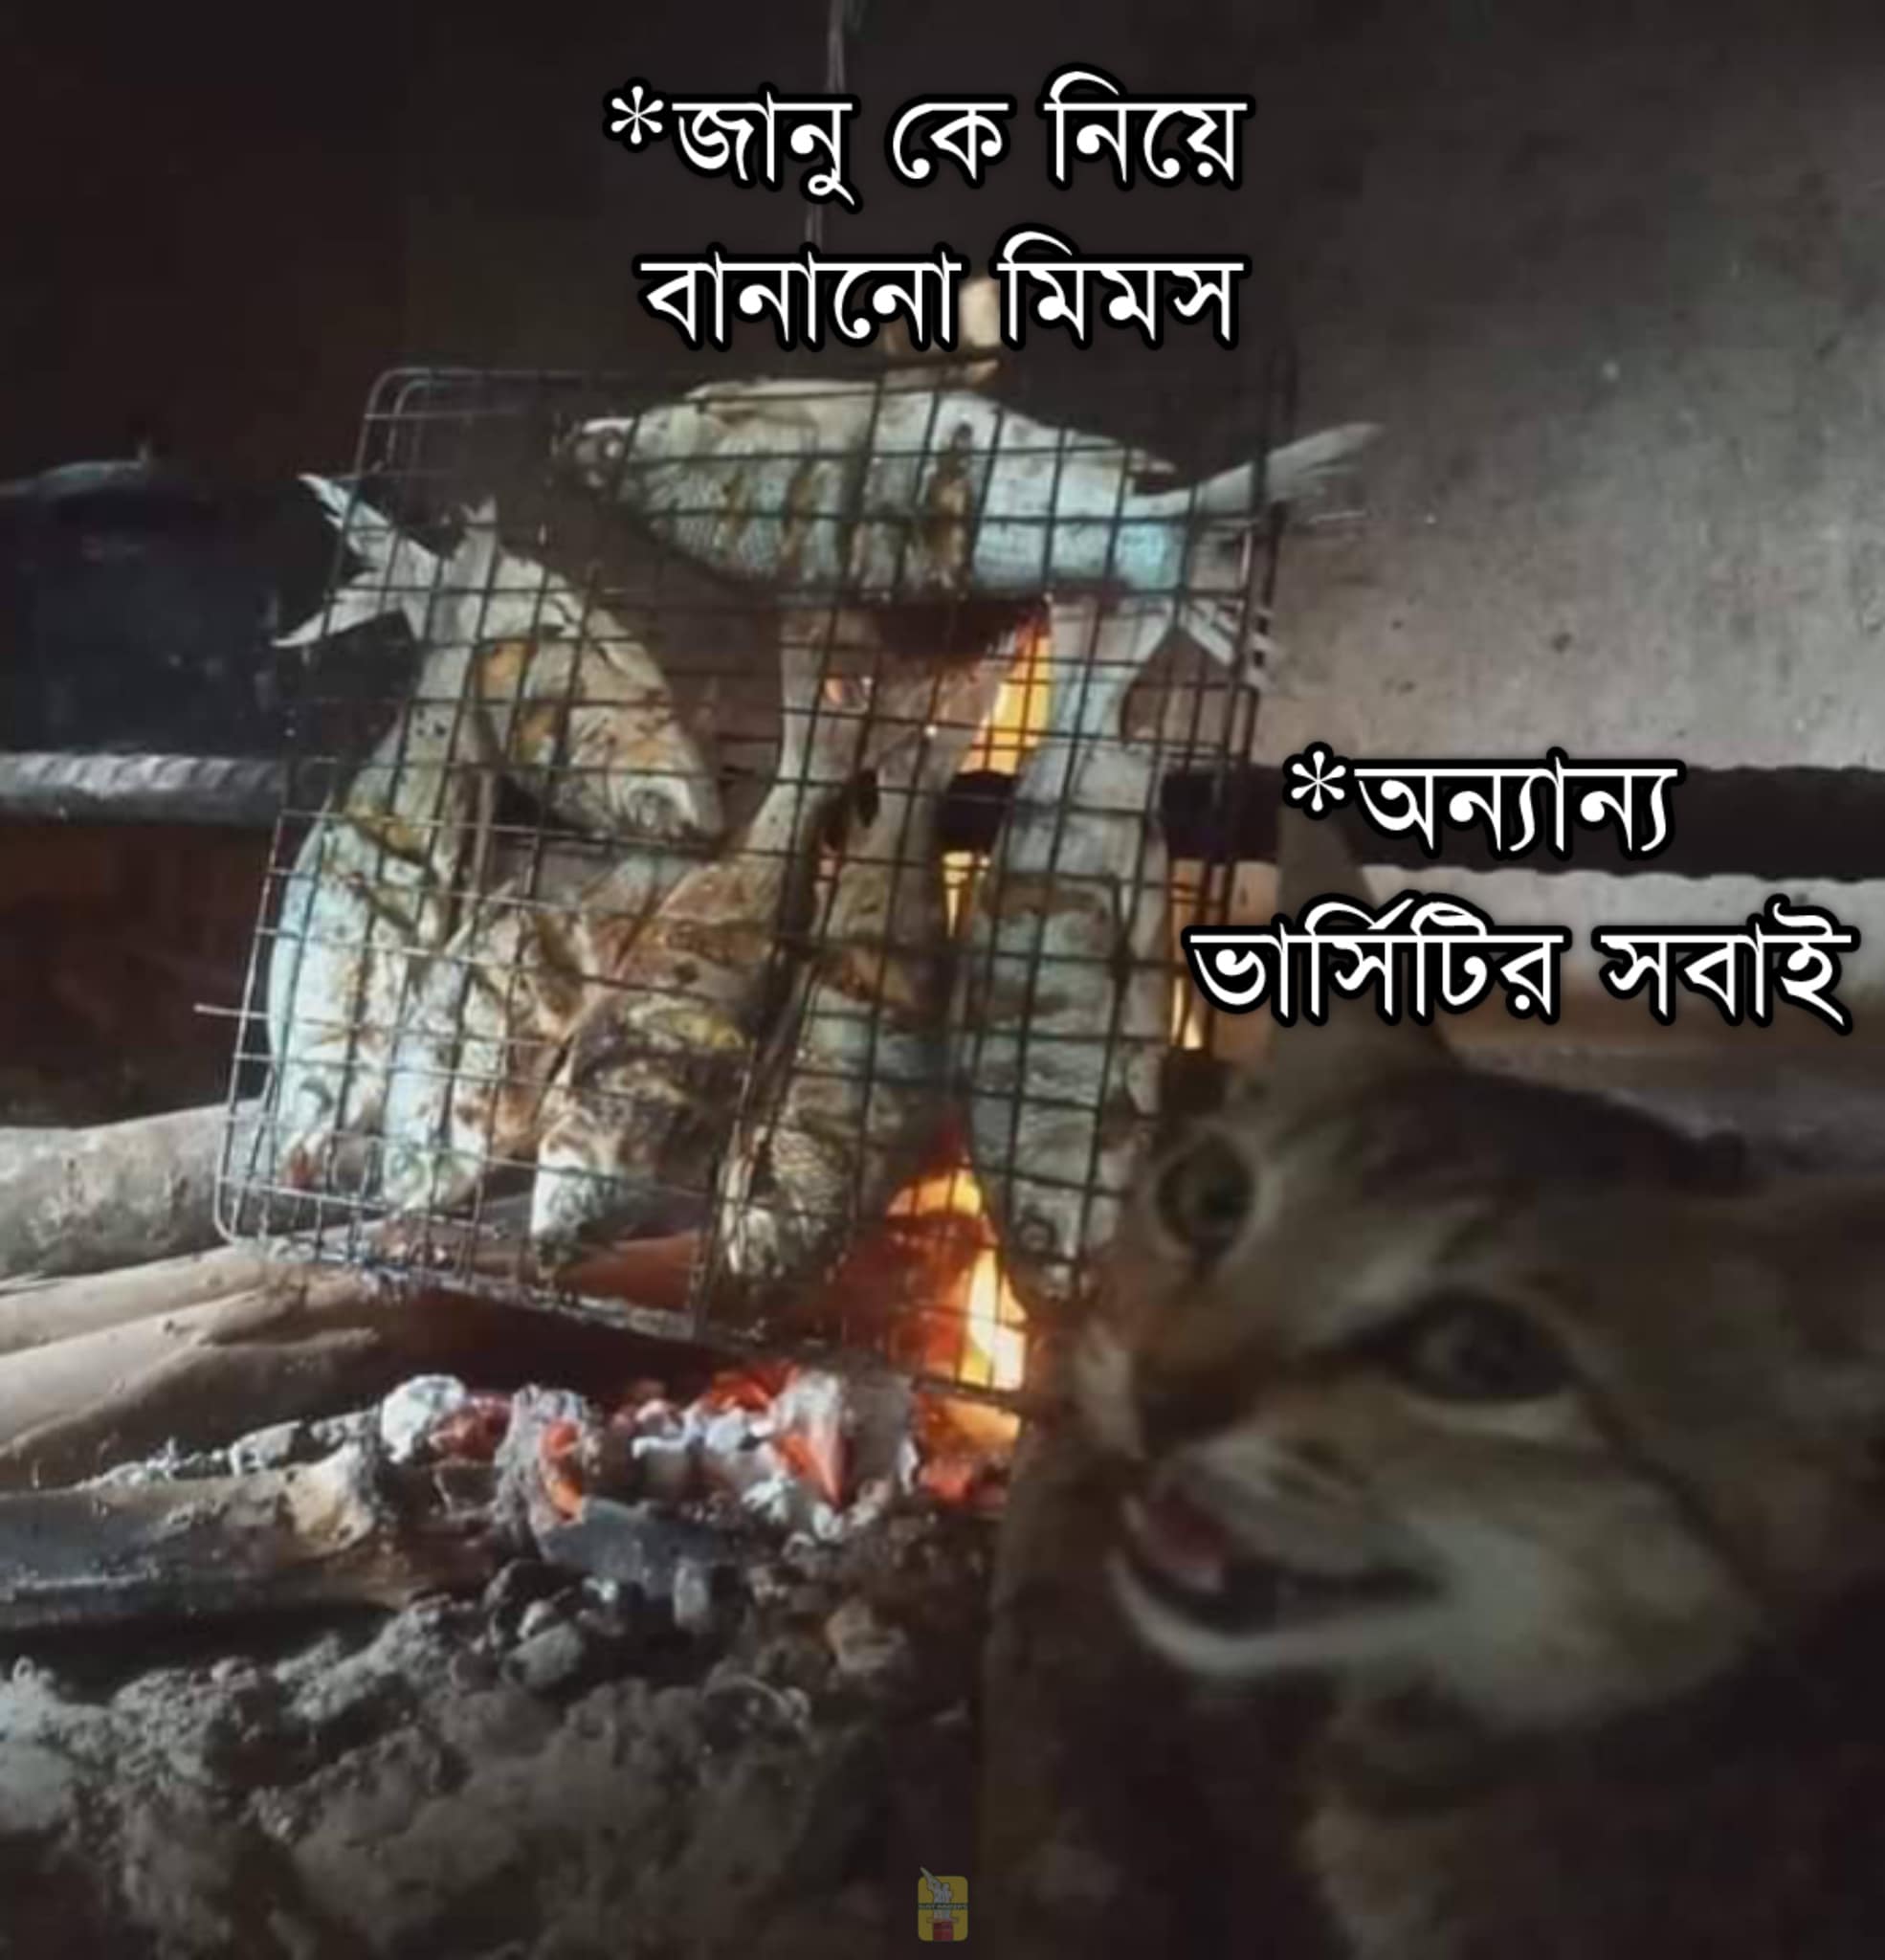
Text: জানু কে নিয়ে বানানো মিমস অন্যান্য ভার্সিটির সবাই
Label: Non Hate